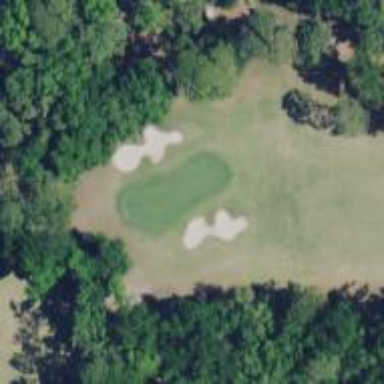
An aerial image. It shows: Golf hole.